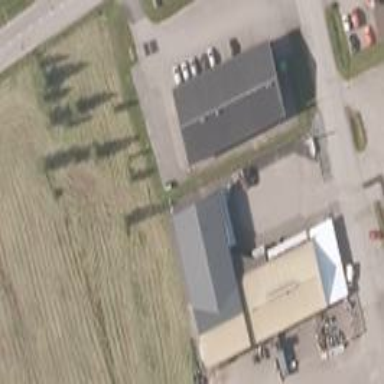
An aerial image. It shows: Building housing motorcycle shop.